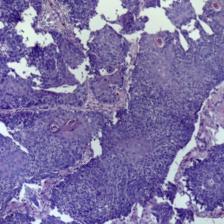
Diagnosis: OSCC